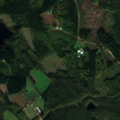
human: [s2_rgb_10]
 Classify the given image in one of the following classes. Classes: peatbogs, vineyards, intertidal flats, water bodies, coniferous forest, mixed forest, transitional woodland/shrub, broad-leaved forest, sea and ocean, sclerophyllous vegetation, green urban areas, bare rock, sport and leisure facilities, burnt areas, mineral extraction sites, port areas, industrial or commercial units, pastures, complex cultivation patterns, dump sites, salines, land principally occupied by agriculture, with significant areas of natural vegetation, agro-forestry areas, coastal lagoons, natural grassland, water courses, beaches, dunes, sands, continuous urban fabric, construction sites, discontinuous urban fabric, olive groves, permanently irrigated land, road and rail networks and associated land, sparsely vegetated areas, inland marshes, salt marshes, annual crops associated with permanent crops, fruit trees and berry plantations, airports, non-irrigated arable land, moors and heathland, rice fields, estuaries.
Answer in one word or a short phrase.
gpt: coniferous forest, mixed forest, transitional woodland/shrub, water bodies